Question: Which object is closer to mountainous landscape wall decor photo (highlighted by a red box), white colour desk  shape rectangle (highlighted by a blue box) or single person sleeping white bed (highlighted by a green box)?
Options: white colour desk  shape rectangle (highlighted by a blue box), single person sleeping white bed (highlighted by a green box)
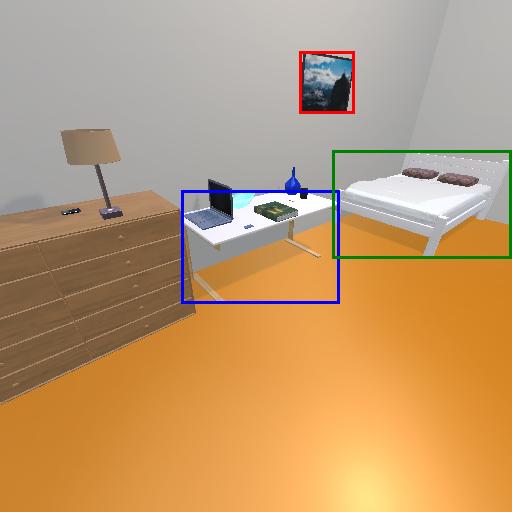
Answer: white colour desk  shape rectangle (highlighted by a blue box)